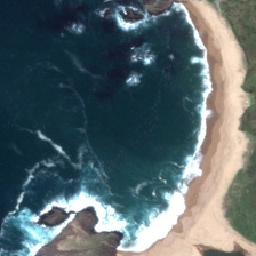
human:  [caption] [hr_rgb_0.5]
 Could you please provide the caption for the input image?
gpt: The yellow ribbon is between the green trees and the dark green ocean, and the waves are white.

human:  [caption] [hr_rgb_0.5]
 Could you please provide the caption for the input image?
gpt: The yellow ribbon beach has white waves between the green trees and the dark green sea.

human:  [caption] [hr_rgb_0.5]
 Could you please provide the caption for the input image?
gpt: The yellow ribbon beach is between the green trees and the dark green sea, and the waves are white.

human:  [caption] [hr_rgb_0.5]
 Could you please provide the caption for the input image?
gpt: The yellow ribbon beach, between the green trees and the dark green ocean, the waves are white.

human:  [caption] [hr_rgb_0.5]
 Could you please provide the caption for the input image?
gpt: The yellow ribbon beach is between the green trees and the dark green sea, and the waves are white.